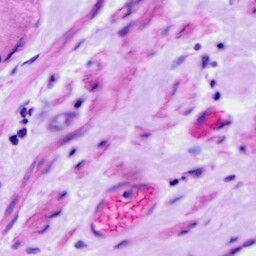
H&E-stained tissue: Ovarian